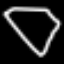
Label: diamond